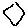
Label: hexagon